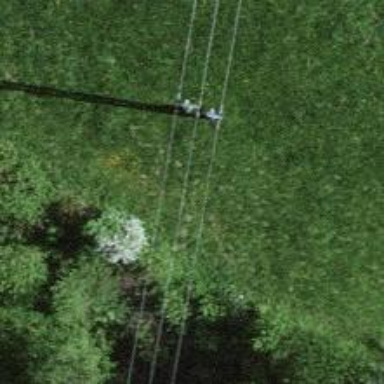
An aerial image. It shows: Power pole.